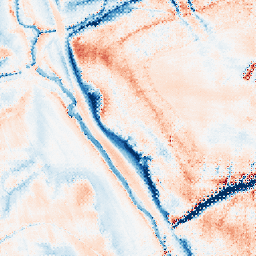
Category: multiscale
Decomposition family: dog_multiscale
Decomposition parameters: sigma_ratio: 1.6
n_scales: 6
base_sigma: 0.5
Upsampling method: regularized
Upsampling parameters: scale: 2
lambda_reg: 0.1
Upsampling scale: 2